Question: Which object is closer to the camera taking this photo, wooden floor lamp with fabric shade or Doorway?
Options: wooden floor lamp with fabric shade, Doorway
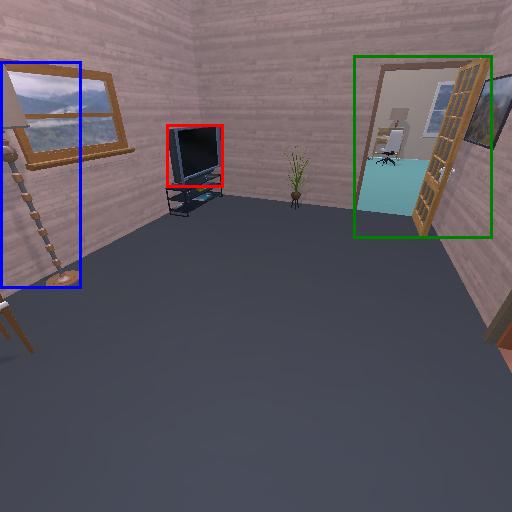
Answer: wooden floor lamp with fabric shade